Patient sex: M
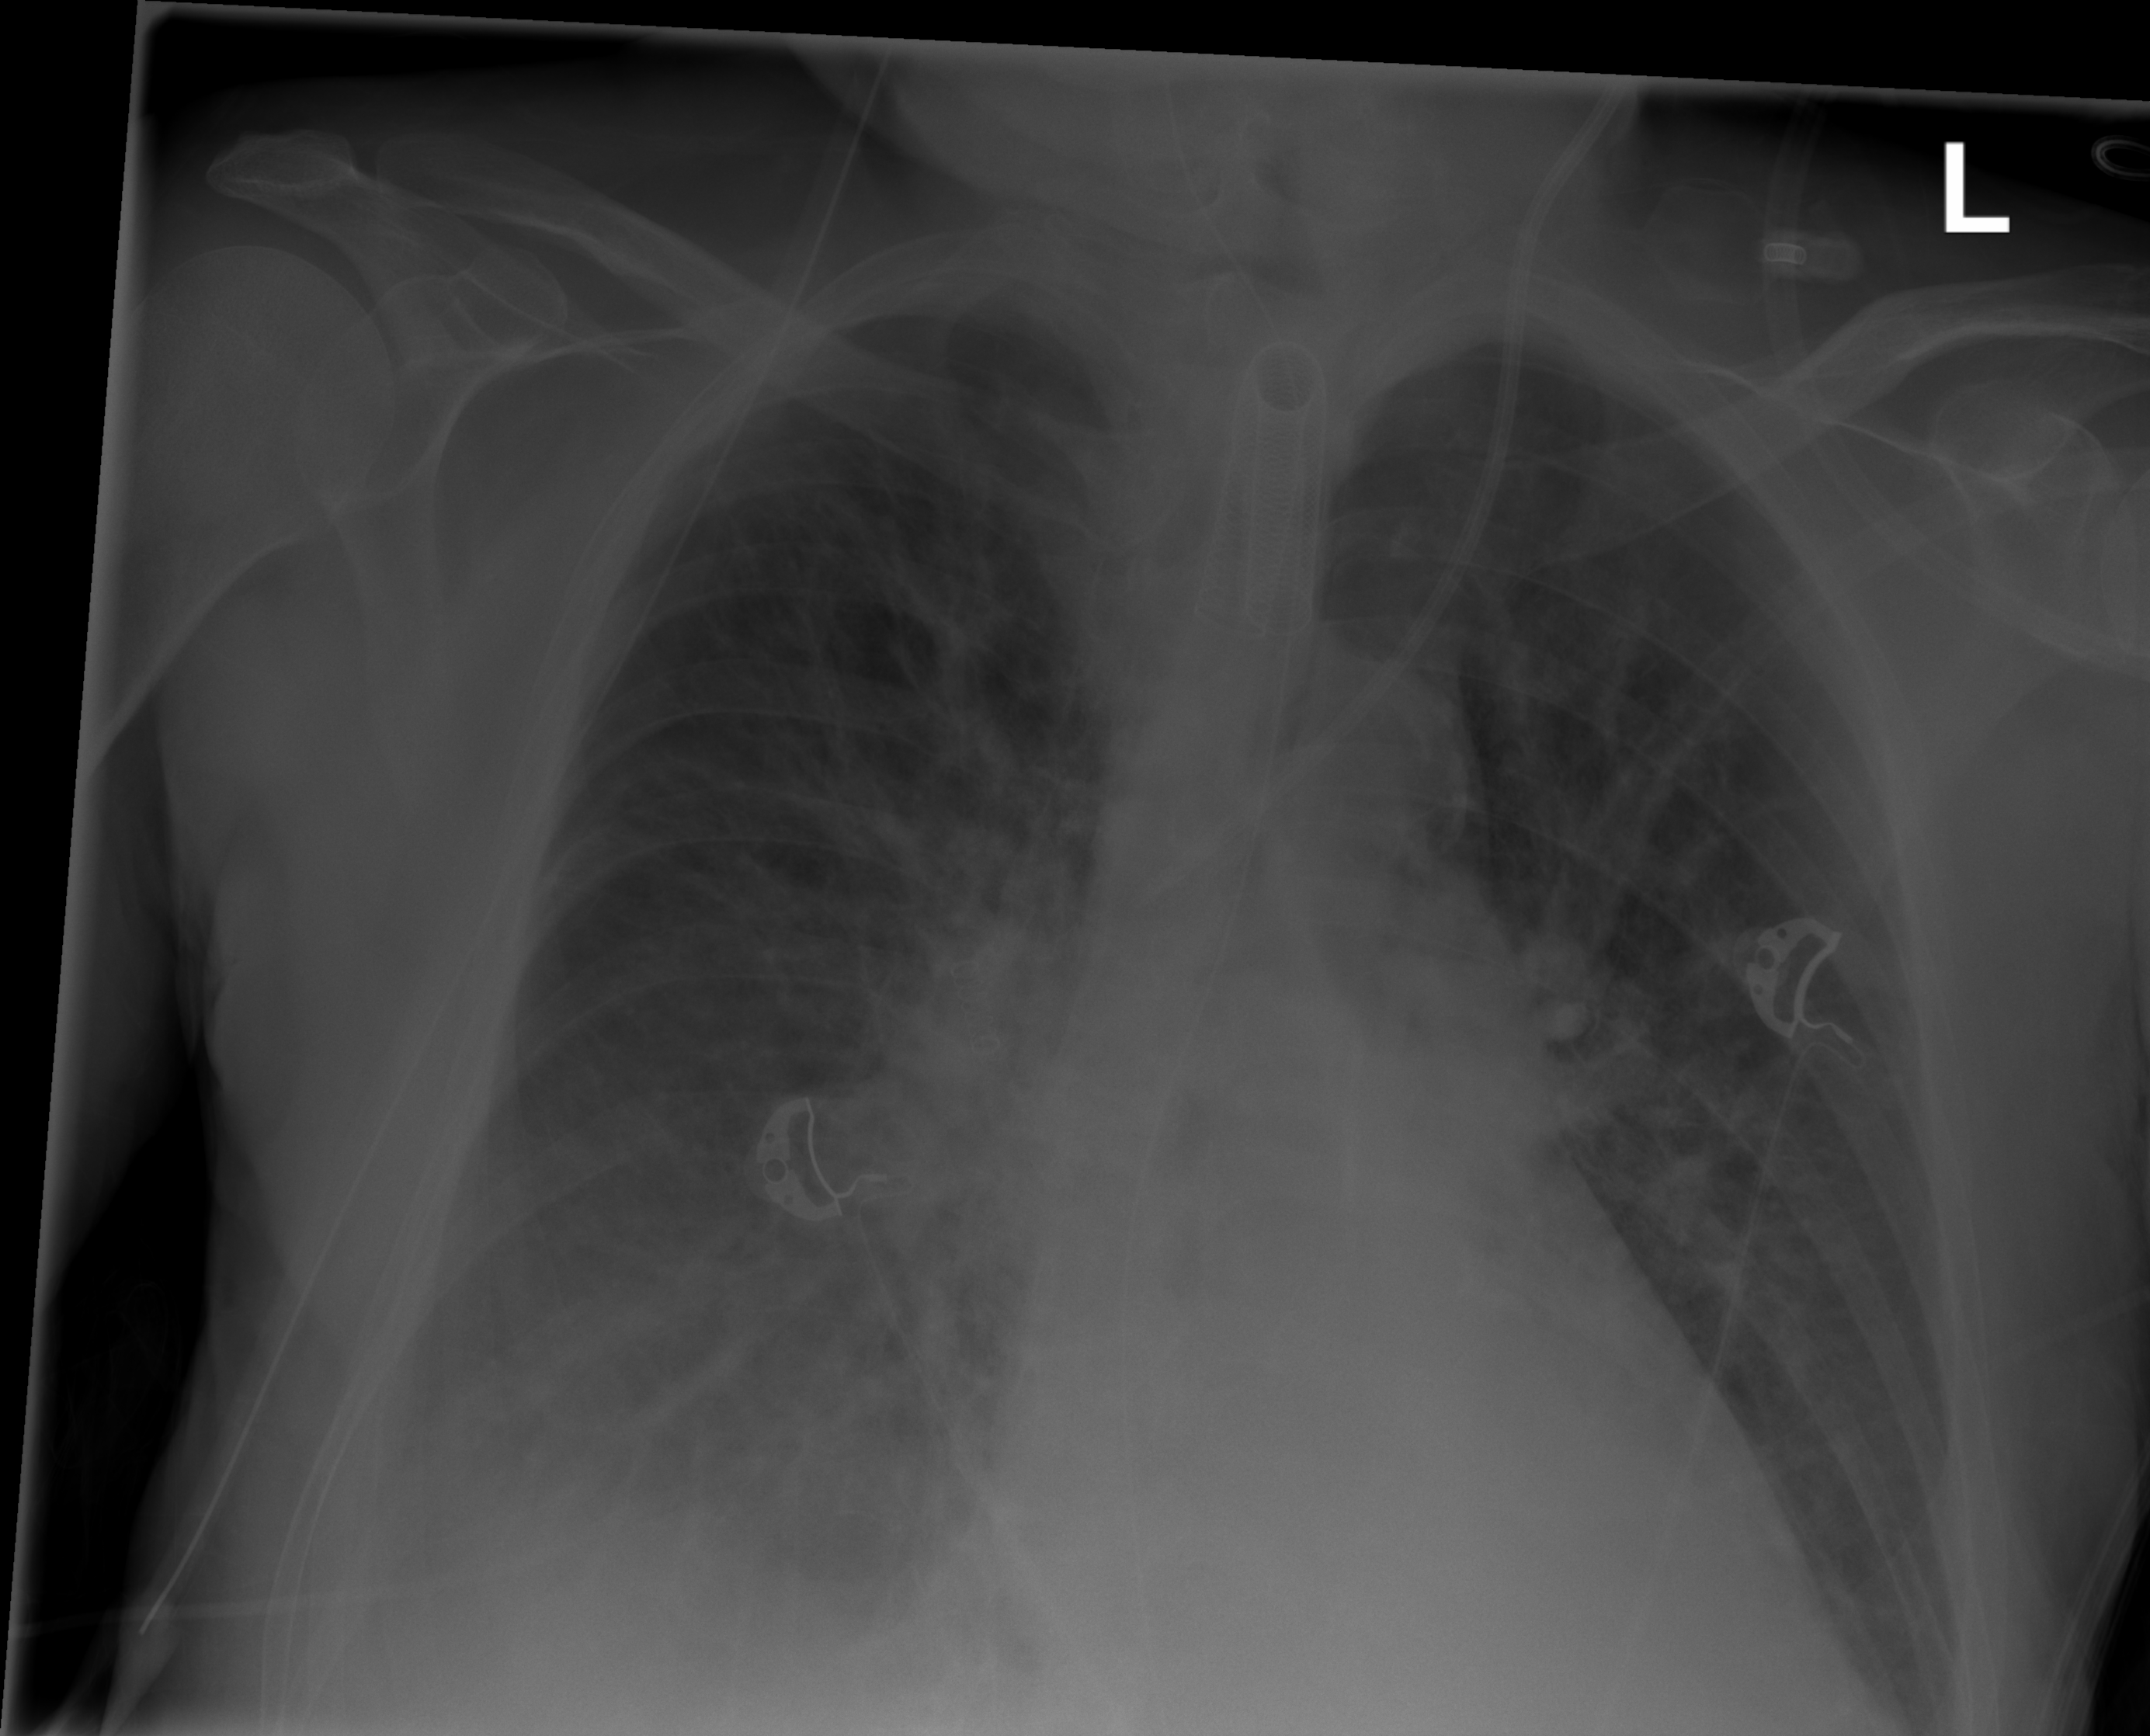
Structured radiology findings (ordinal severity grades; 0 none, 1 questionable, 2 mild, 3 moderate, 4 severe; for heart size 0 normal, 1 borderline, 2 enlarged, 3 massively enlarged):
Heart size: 1
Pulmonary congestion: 2
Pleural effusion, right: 2
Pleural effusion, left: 0
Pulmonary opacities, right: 3
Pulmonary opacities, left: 2
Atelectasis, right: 2
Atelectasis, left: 0